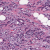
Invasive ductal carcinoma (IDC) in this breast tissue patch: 1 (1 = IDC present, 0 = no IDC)